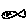
Label: fish